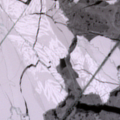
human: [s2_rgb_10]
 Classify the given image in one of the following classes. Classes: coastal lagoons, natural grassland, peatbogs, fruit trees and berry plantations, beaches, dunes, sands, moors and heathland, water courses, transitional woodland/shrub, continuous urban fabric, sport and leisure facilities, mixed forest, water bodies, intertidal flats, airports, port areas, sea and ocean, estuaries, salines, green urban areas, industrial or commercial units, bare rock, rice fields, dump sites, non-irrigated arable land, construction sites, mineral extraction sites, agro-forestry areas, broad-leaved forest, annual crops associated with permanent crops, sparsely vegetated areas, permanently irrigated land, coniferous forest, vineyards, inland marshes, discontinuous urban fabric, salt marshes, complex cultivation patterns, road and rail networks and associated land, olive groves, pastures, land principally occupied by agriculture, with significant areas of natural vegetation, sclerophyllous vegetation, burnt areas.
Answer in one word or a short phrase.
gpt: sea and ocean